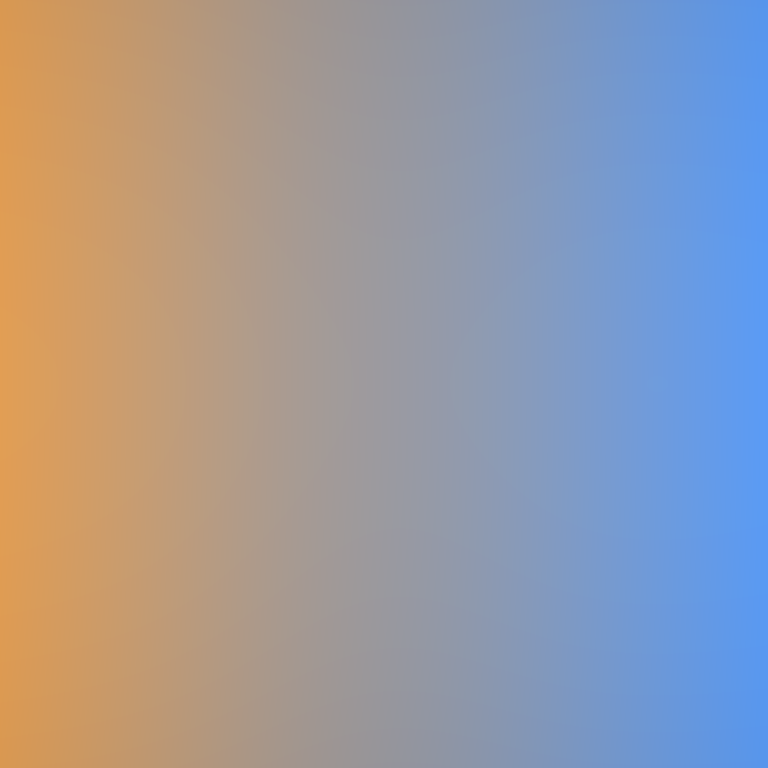
Abstract light effect, smooth gradient from warm amber to cool blue, calm atmosphere, soft glow, no room, no furniture, no objects.